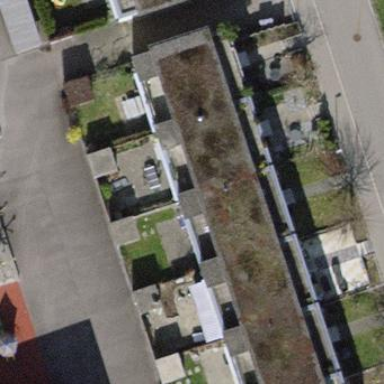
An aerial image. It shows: Terrace building.